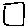
Label: square